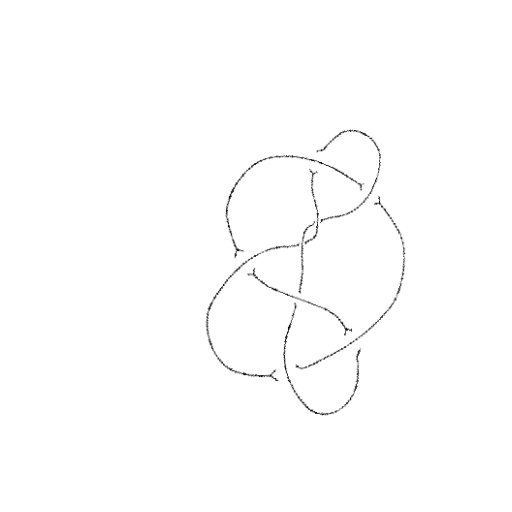
Crossing number: 8